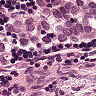
Metastatic tissue present: yes